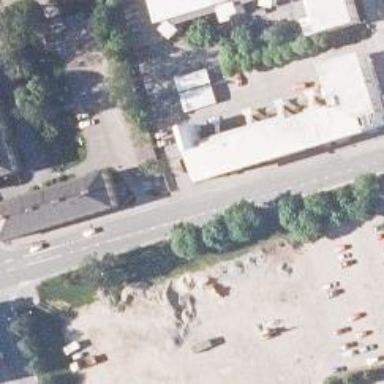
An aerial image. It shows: Alleyway designated as service road.